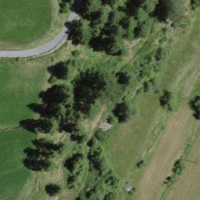
EUNIS habitat code: 26
Species observed at this site:
Artemisia vulgaris
Camponotus herculeanus